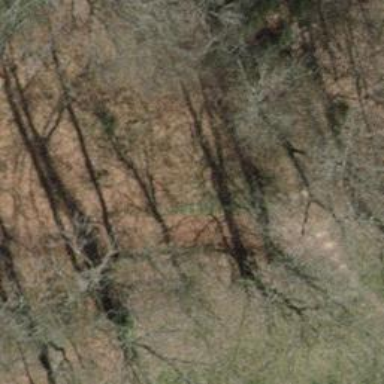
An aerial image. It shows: Path on the ground.